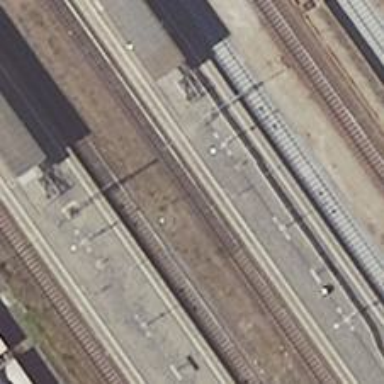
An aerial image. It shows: Railway signal.